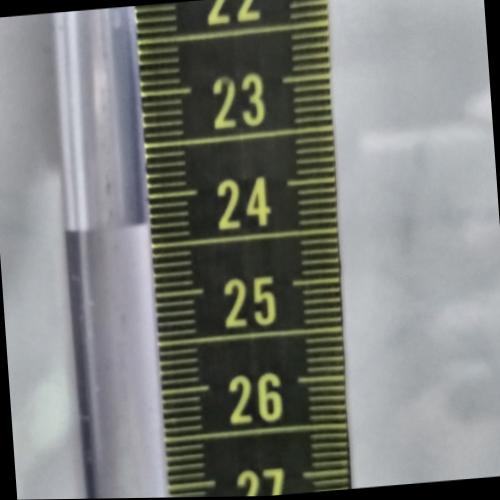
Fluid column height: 24.3 cm